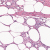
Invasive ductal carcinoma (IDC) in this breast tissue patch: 0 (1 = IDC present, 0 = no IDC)